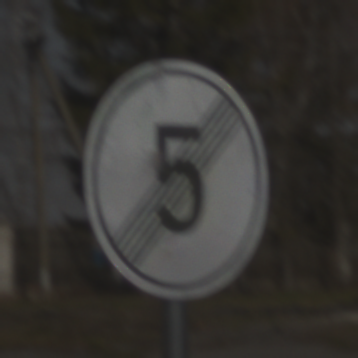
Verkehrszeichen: EndeGeschwindigkeit5
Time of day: Midday
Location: Outdoor (Suburban)
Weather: PartlyCloudy
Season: NotSpecified
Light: Natural